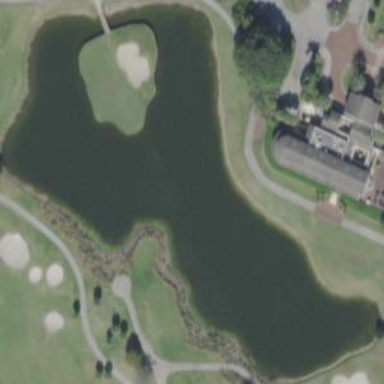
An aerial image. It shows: Picturesque scene of golf course with lateral water hazard.